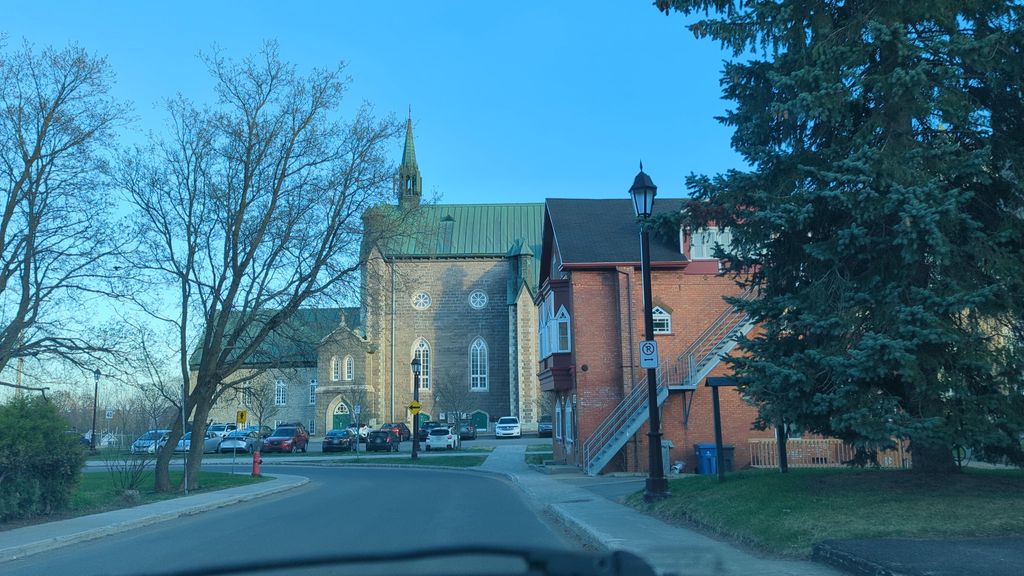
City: quebec_city